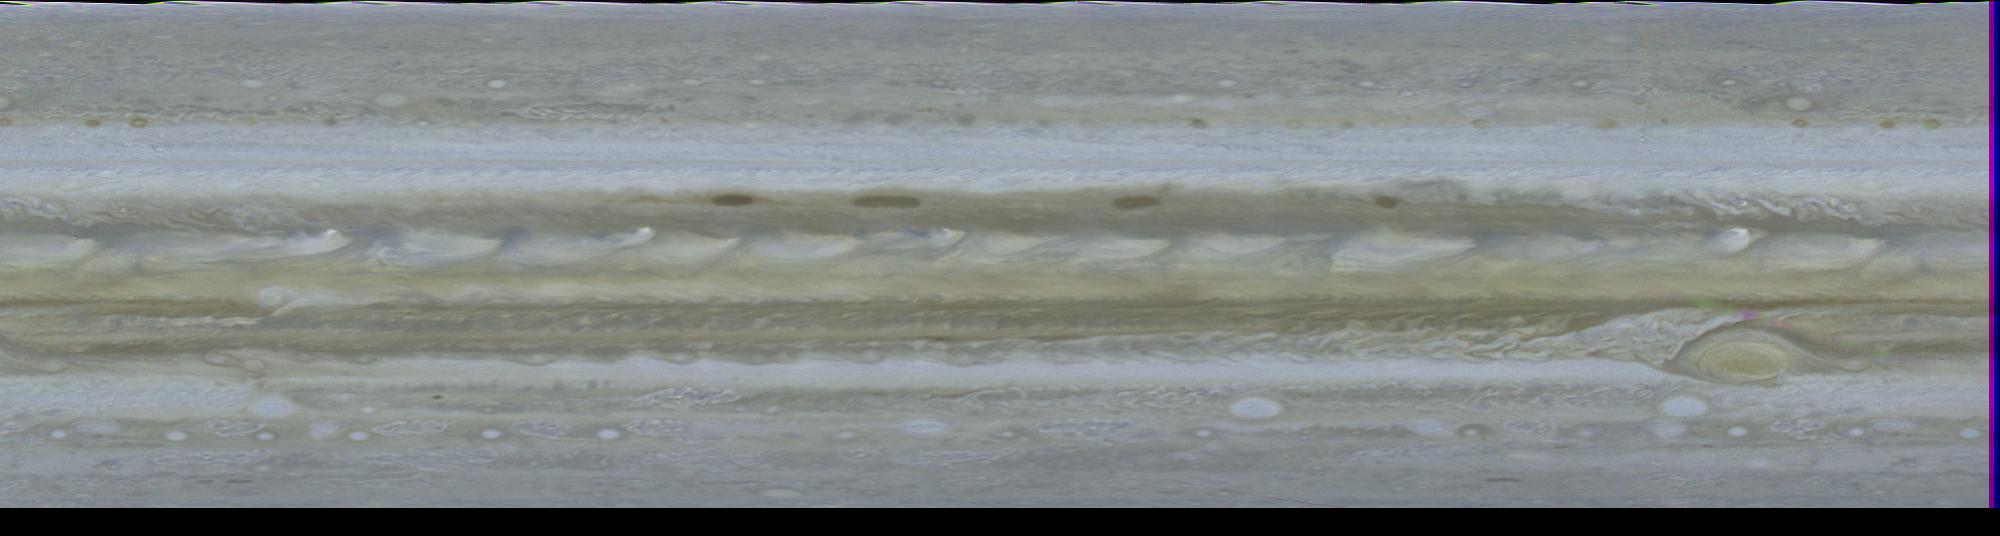
Cylindrical Projection of Jupiter Jupiter, Voyager